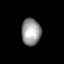
Tissue: lung
Cell type: Endothelial cells
Senescence score: 0.6954
Nuclear area (px): 505
Mean DAPI intensity: 153.923